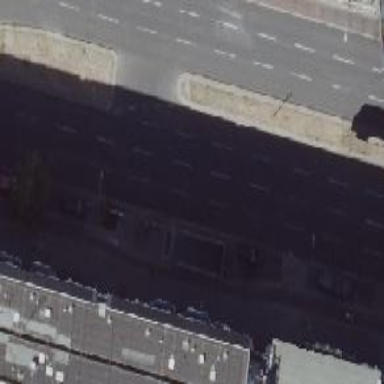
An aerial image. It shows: Traffic monitoring system is in place.